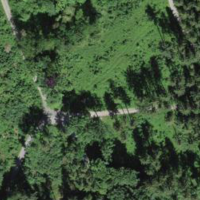
EUNIS habitat code: 44
Species observed at this site:
Campanula trachelium